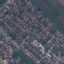
Land use / land cover class: Residential